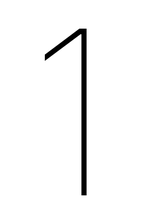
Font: Inter_Thin